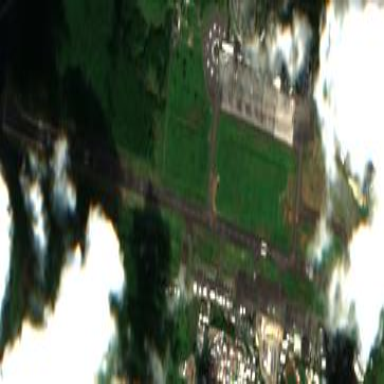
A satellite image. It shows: International aerodrome airport.